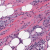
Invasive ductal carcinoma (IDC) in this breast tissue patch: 0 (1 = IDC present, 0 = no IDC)